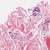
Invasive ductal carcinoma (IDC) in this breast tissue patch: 0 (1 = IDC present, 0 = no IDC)